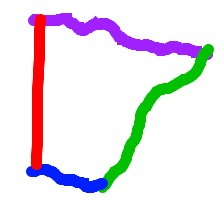
Shape: trapezoid